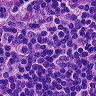
Metastatic tissue present: no